Brain MRI, t2w sequence, axial 2D slice.
Patient: age 34, sex F, weight 90 kg, height 1.9 m
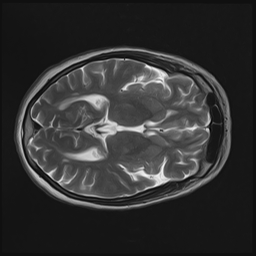